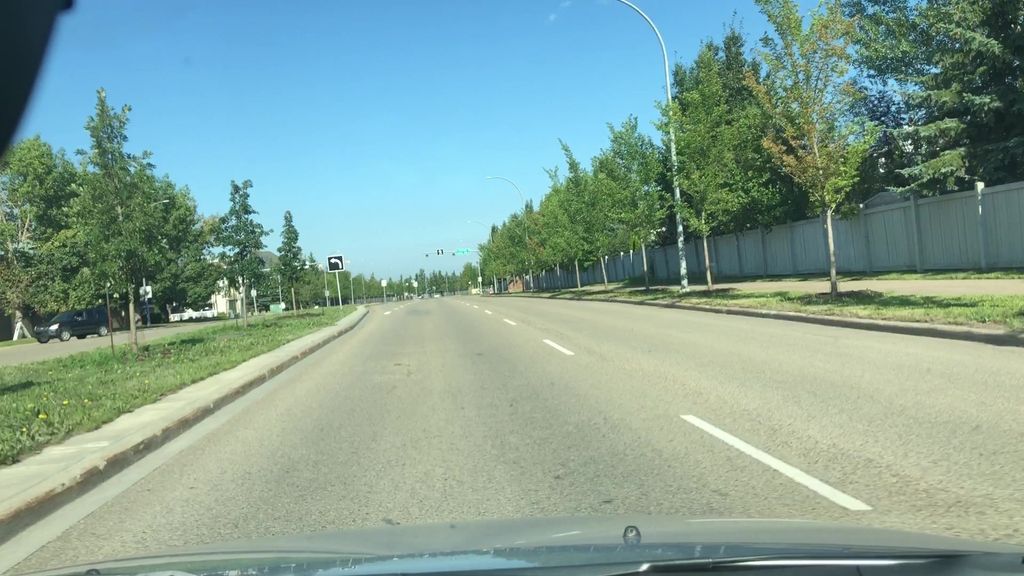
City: edmonton